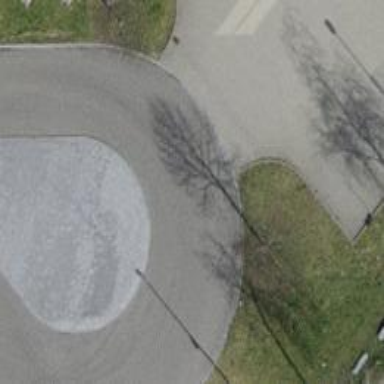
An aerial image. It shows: Service road with paving stones.